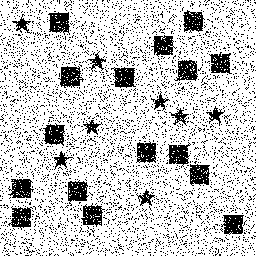
Squares: 16
Triangles: 0
Stars: 8
Total shapes: 24